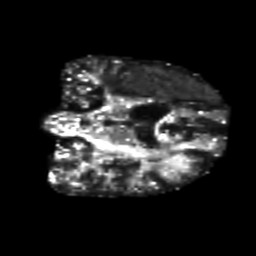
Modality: FA
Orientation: coronal
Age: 38
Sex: female
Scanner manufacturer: siemens
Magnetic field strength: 3 T
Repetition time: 8.2 s
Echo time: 0.099 s